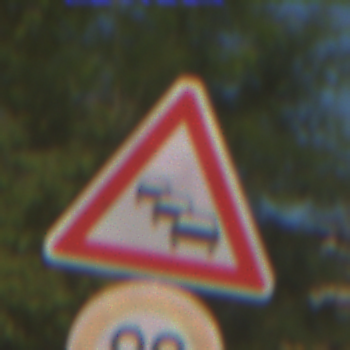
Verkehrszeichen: Stau
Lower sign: Geschwindigkeit90
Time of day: MorningAfternoon
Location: Outdoor (Nature)
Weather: Clear
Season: Summer
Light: Natural